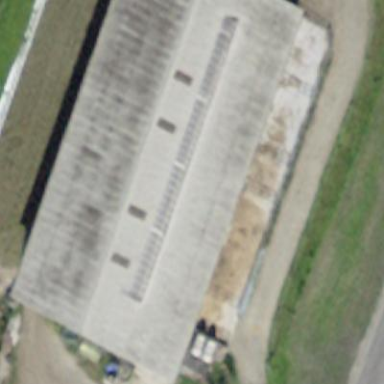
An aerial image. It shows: Farm auxiliary building.